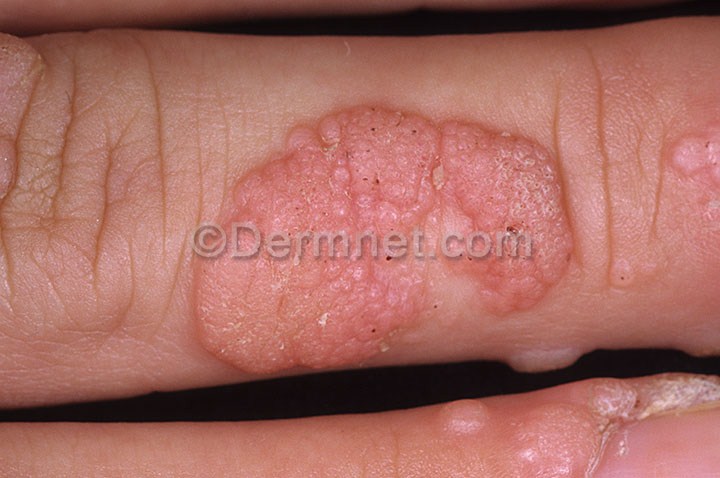
Disease: Warts Molluscum and other Viral Infections